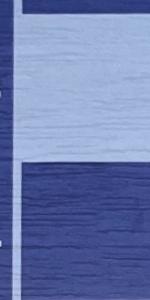
Label: Empty